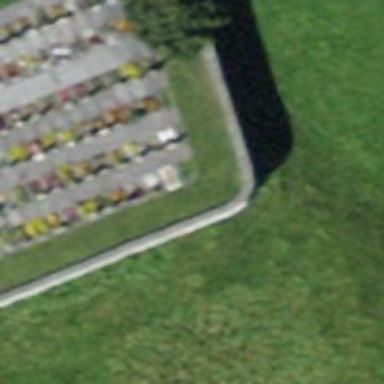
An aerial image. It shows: Wall barrier.